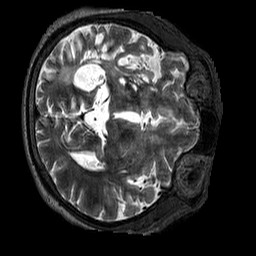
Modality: T2w
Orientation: axial
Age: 45
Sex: male
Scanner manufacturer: siemens
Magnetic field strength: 3 T
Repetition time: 3.2 s
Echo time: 0.567 s